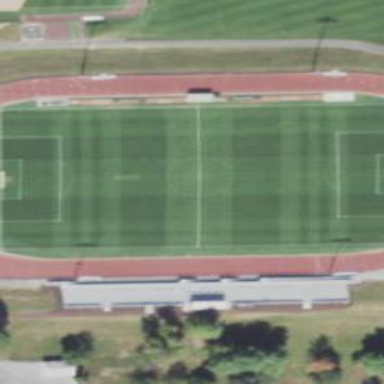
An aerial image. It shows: Soccer pitch with grass surface for leisure land.